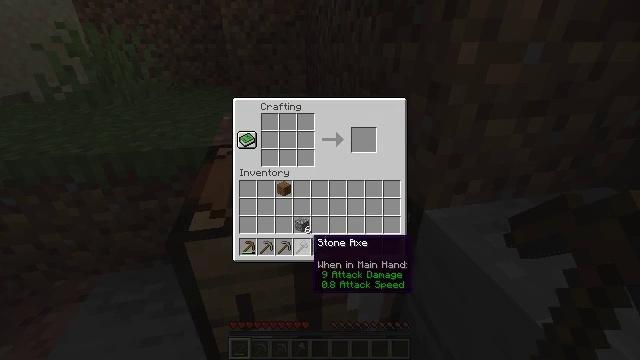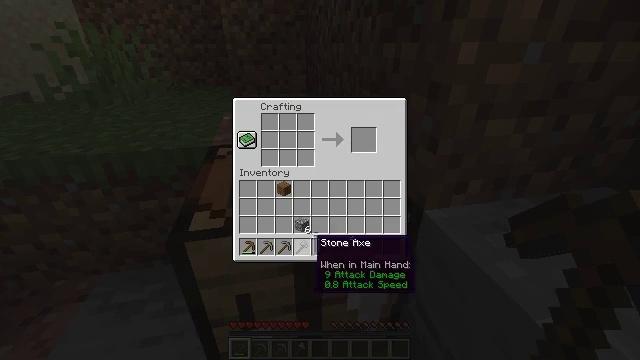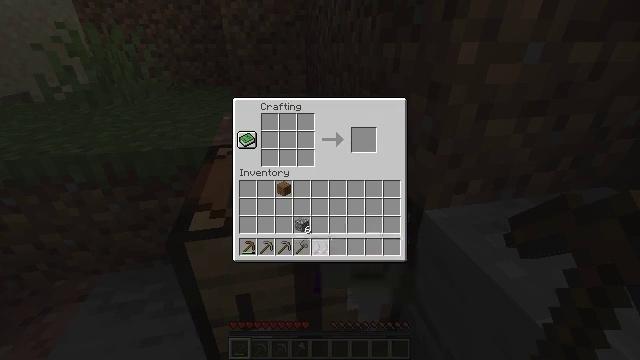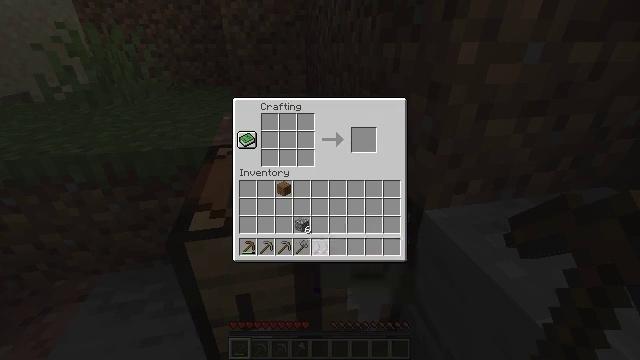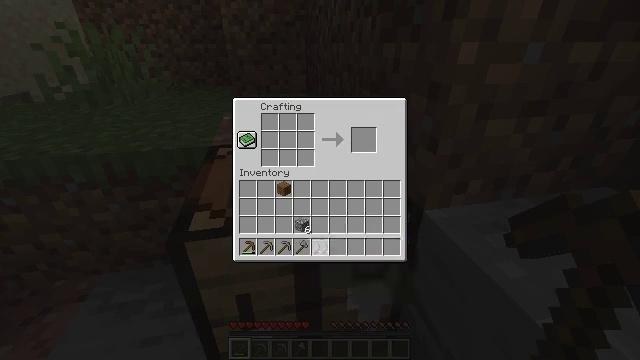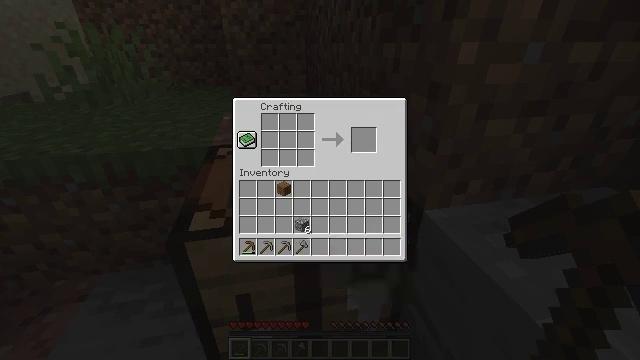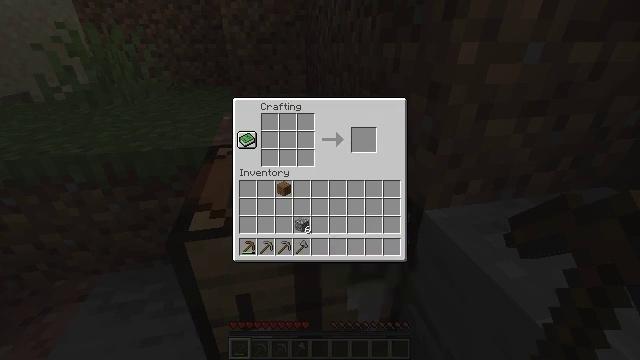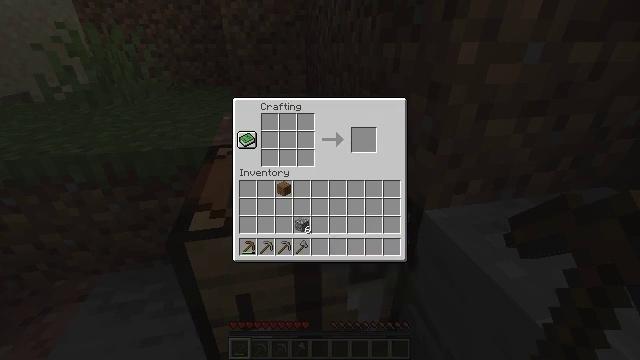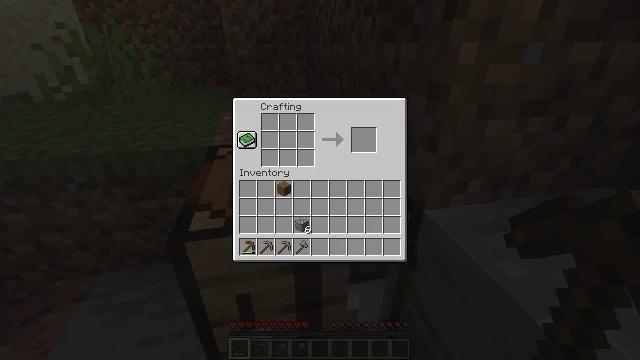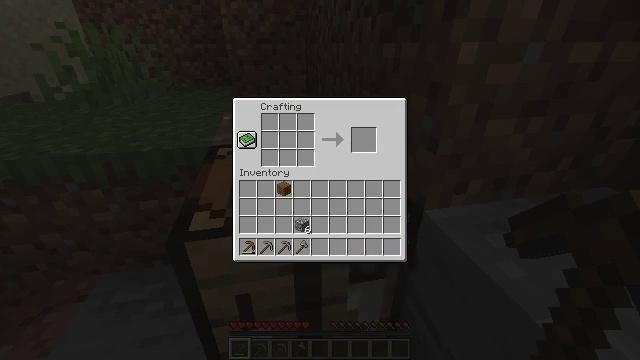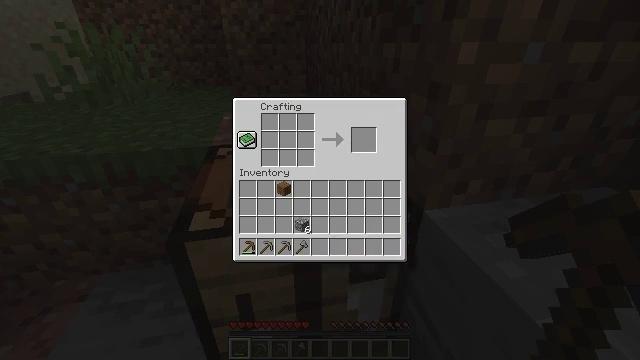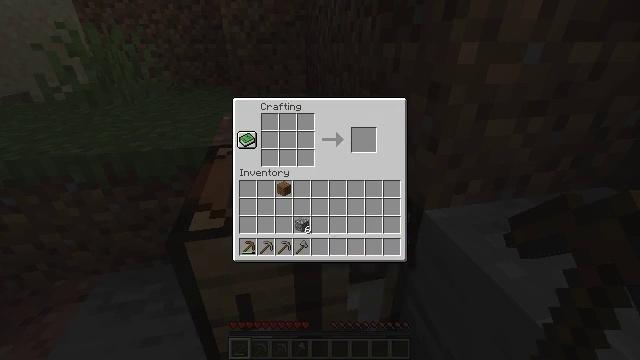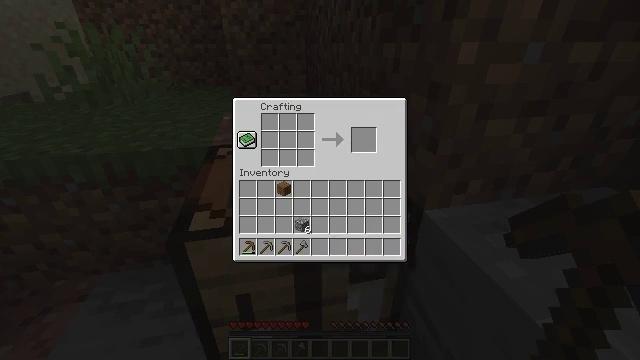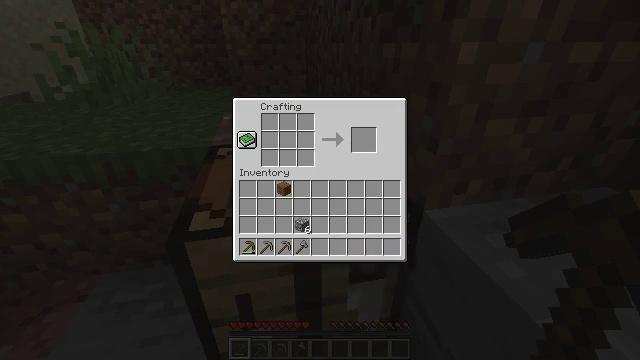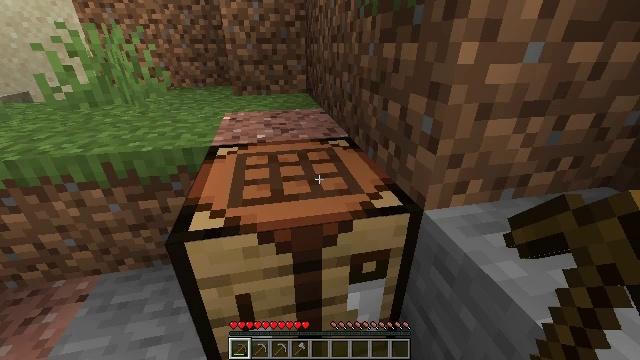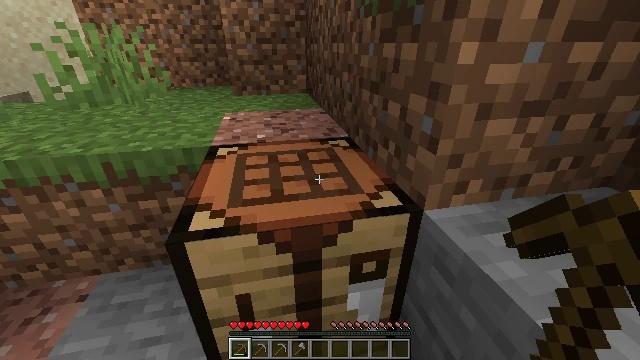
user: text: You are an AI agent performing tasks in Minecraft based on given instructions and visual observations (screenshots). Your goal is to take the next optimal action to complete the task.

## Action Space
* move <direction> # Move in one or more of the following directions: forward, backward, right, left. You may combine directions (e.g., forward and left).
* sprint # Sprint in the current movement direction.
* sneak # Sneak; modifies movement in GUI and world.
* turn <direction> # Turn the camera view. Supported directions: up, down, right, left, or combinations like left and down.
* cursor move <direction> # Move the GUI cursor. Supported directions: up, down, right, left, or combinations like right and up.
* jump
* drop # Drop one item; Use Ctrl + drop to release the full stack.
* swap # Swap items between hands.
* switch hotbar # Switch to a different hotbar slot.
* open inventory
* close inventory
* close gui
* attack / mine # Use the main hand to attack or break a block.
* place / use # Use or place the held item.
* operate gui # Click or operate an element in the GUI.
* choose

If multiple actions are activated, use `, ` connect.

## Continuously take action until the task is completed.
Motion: motion action
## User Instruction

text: Attack the crafting table to break it.
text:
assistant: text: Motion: no_op
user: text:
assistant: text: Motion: no_op
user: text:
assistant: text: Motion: no_op
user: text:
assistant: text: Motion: cursor move right
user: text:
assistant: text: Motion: cursor move right and down
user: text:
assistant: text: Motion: no_op
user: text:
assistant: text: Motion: no_op
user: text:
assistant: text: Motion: no_op
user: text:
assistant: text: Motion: no_op
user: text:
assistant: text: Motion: no_op
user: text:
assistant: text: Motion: no_op
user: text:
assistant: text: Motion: no_op
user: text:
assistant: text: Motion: no_op
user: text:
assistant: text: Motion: no_op
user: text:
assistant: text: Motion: close gui
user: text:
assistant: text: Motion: open inventory
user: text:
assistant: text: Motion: no_op
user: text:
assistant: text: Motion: no_op
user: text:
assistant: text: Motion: no_op
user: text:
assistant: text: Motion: no_op
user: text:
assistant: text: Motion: no_op
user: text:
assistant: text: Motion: no_op
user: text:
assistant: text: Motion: no_op
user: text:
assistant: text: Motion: no_op
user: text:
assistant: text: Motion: no_op
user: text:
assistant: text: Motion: no_op
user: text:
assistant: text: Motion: no_op
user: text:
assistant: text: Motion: no_op
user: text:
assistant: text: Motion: no_op
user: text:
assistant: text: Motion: no_op